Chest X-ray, PA view. Patient: 51 years old, sex F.
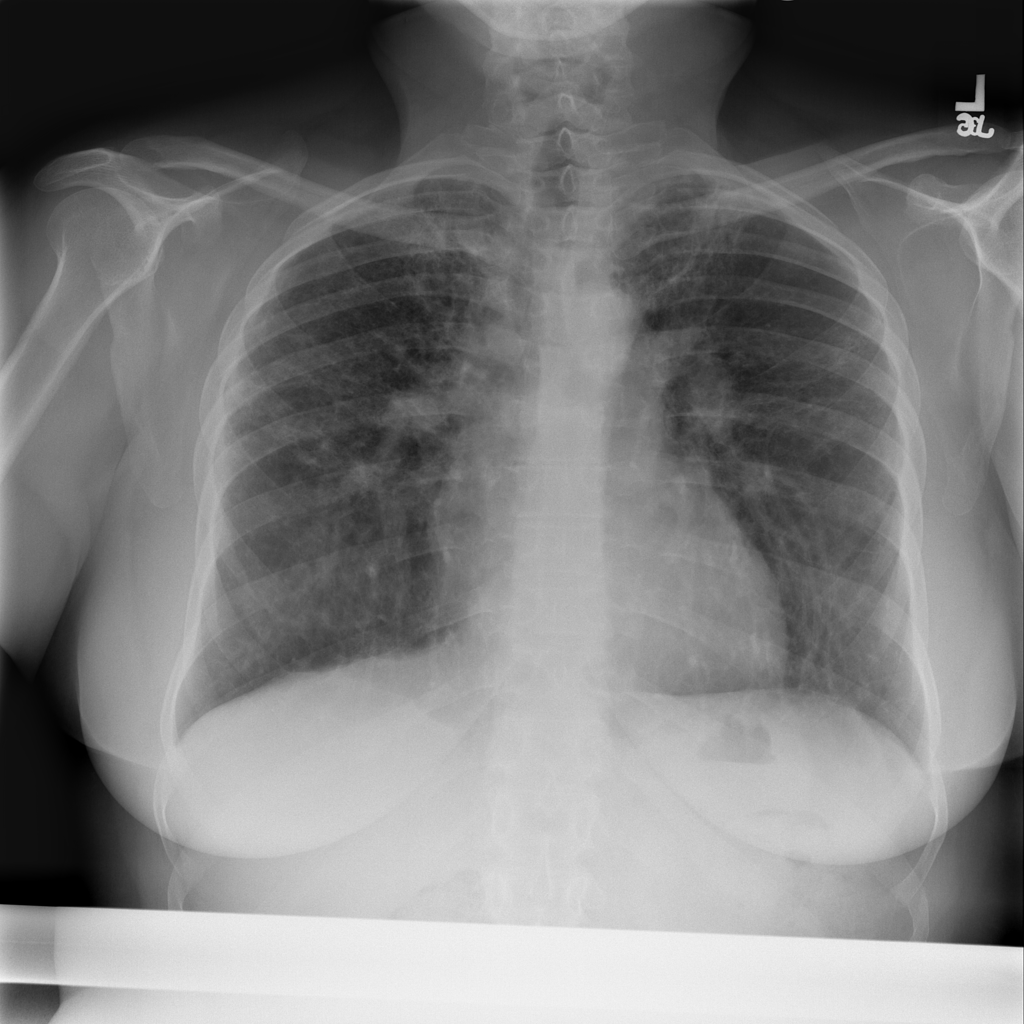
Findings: No Finding